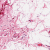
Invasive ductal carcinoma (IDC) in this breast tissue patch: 0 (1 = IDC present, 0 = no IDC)